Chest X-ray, AP view. Patient: 57 years old, sex F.
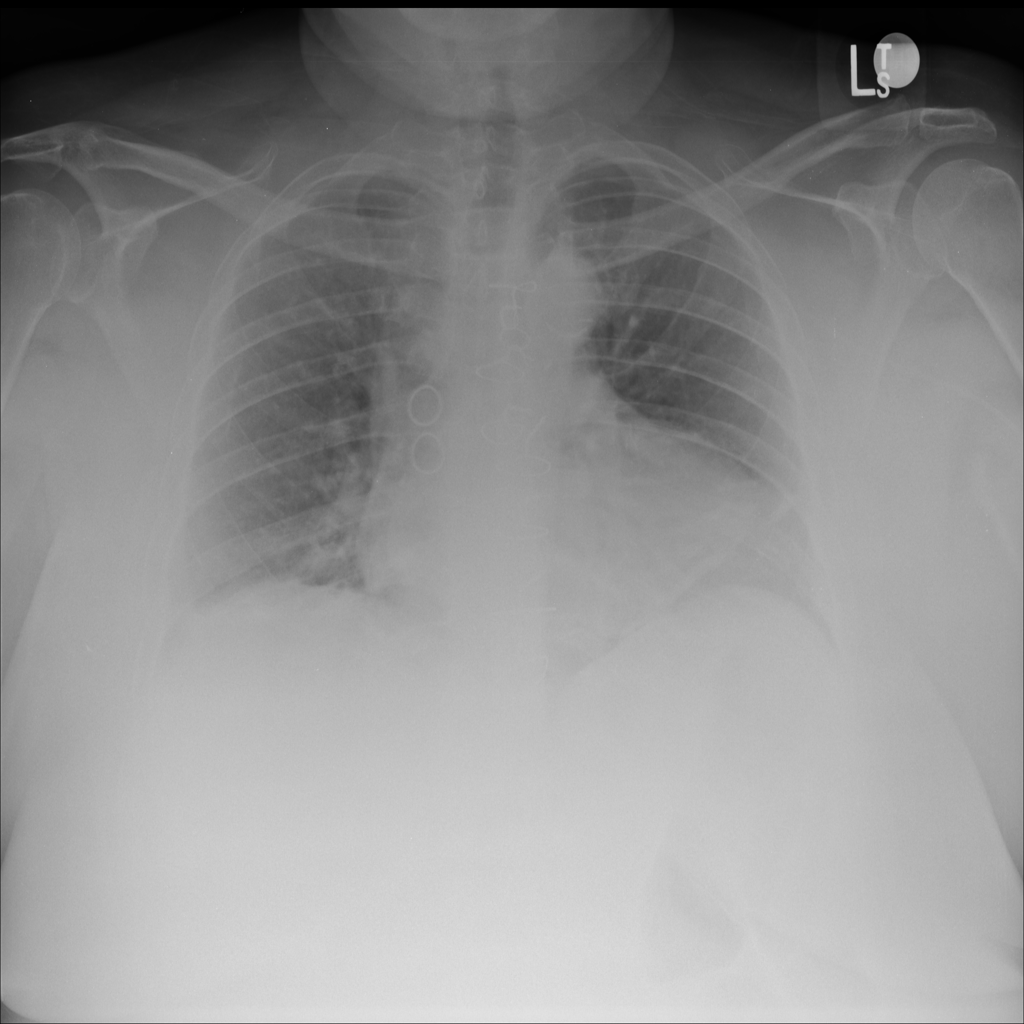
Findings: Atelectasis